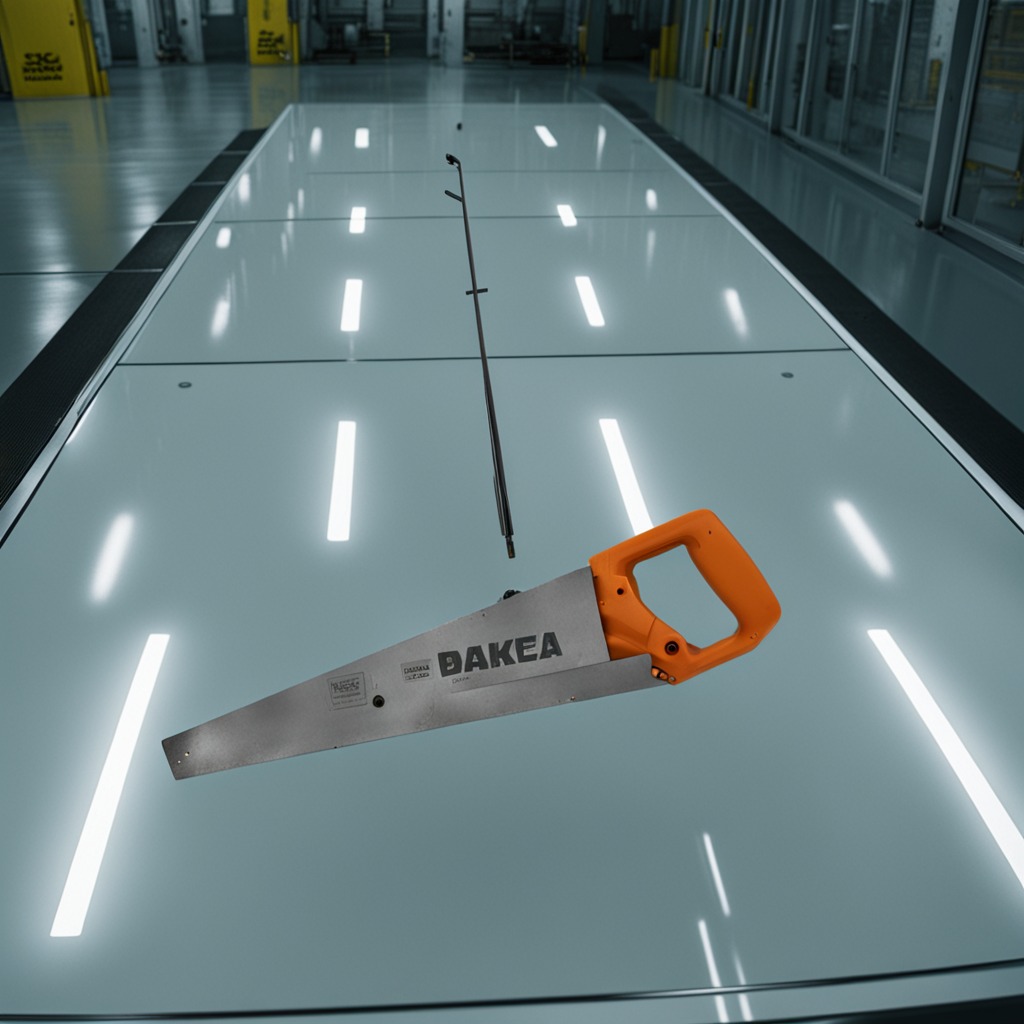
A metal saw is lying on the table in a ship maintenance bay.